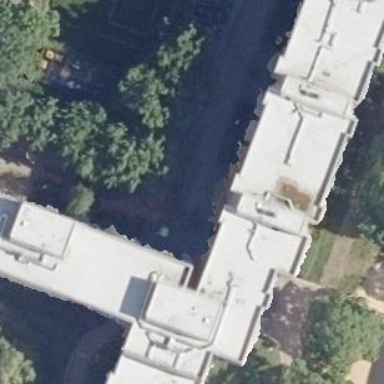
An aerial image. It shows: Building with apartments and flat roof.